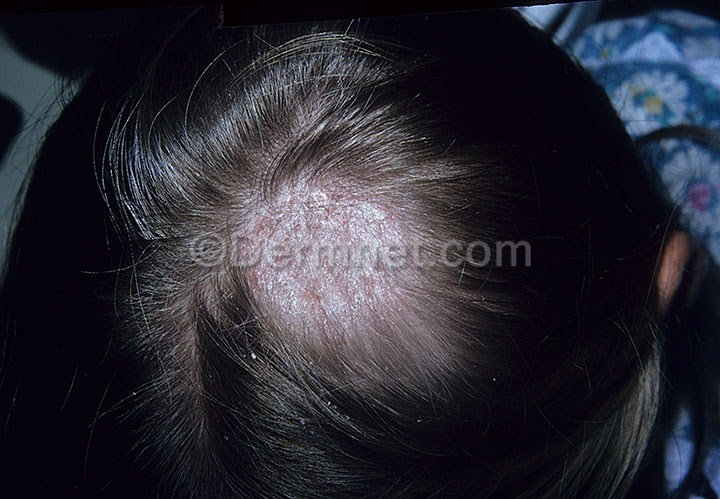
Disease: Tinea Ringworm Candidiasis and other Fungal Infections